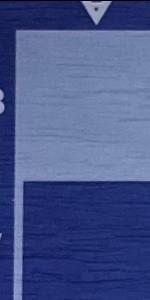
Label: Empty